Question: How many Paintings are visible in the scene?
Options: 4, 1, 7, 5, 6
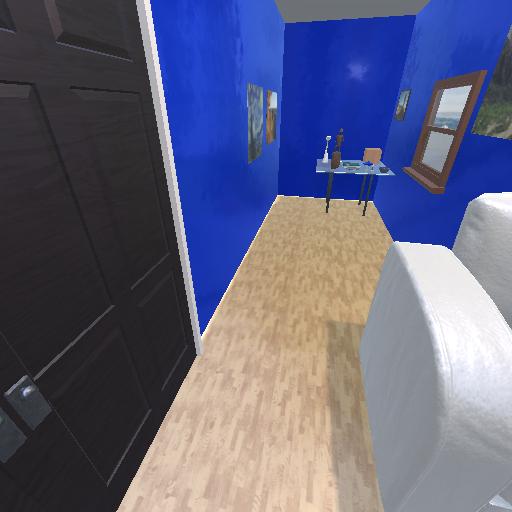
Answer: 4